Question: My designer has designed a border with a diamond shape on the border corners. See image below.

The way I'd go about achieving this would be to save the diamond shape as an image, create a 1px solid border and then place the diamond shape absolutely positioned on the four corners. While this works I'm sure there is a much smarter way to do this without the additional mark up.
Maybe using something like :after in css? How would I do this, or is there a better way? I need to have this compatible with IE8+ but if it works with IE7+ even better.
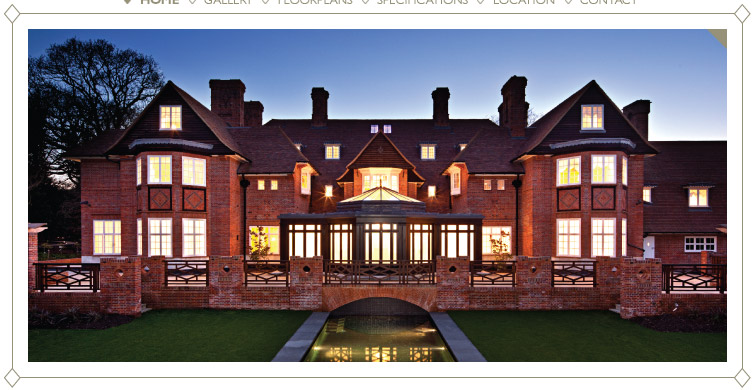
Answer: For a solution that's widely compatible, I think you should use four elements with <URL> and negative offsets:
<URL>
@meo's demo using 'transform': <URL>
(and my demo: <URL>
That really just shows the concept, you can generate better 'transform' code (that doesn't look slightly "off" in IE) with this tool: <URL>
:
'''
<div class="image">
<span class="corner TL"></span>
<span class="corner TR"></span>
<span class="corner BL"></span>
<span class="corner BR"></span>
<img src="???" />
</div>
'''
'''
.image {
position: relative
}
.corner {
position: absolute;
background: url(???);
}
.TL {
top: -10px;
left: -10px
}
.TR {
top: -10px;
right: -10px
}
.BL {
bottom: -10px;
left: -10px
}
.BR {
bottom: -10px;
right: -10px
}
'''